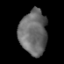
Tissue: prostate
Cell type: Epithelial cells
Senescence score: 0.3487
Nuclear area (px): 1203
Mean DAPI intensity: 106.763